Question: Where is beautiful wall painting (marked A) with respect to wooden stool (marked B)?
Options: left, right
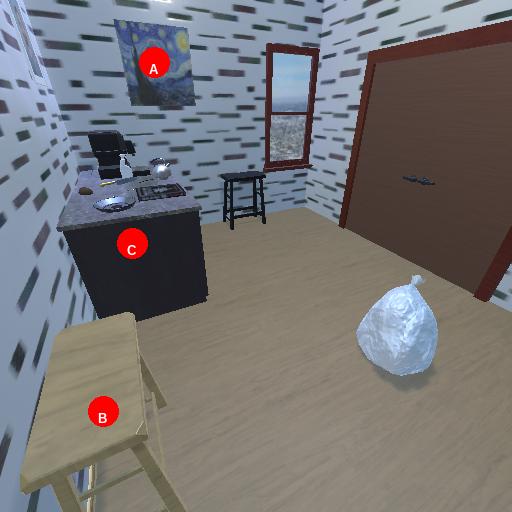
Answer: left